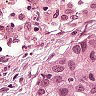
Metastatic tissue present: yes